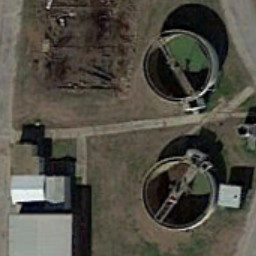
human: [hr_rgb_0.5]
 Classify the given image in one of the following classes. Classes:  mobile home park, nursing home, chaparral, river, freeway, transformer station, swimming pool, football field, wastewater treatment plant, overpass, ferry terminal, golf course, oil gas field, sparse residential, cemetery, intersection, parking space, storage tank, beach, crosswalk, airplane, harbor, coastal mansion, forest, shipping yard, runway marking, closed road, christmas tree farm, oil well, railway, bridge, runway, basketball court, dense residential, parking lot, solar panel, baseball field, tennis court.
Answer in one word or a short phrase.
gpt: wastewater treatment plant